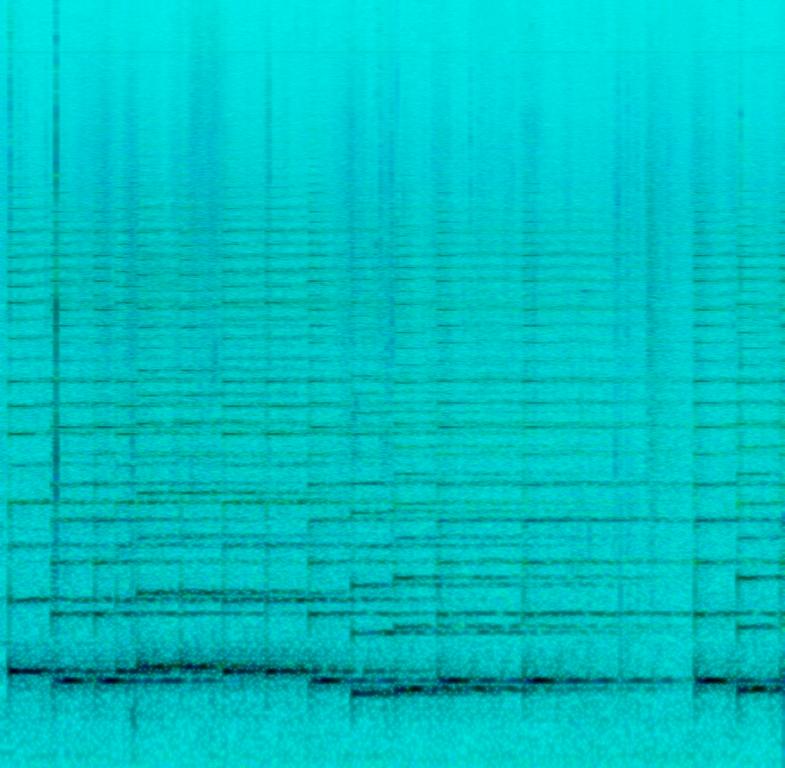
This song features a synth playing the main melody. The synth plays a heavenly voice with a pad like backing. There are no other instruments in this song. There is no voice in this song. The mood of this song is relaxing. This song can be played in a meditation center.